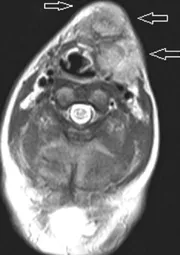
C
) Axial, T2-weighted MRI demonstrates a tumor (arrows) on the left side of the neck at the level of the thyroid gland, dislocating the hypopharynx, larynx, trachea, and major vessels.
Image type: radiology (mri)